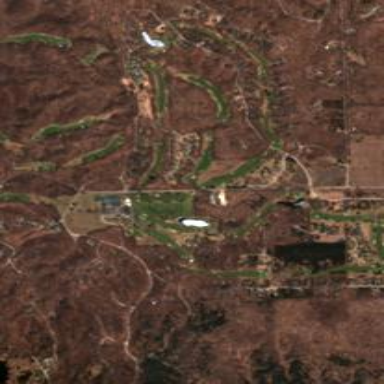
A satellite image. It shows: Golf course surrounded by greenery.